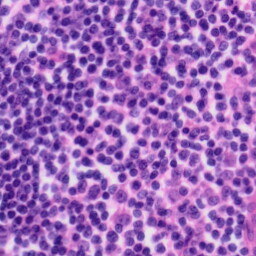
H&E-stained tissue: Tonsil